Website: lowes
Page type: delivery-shipping
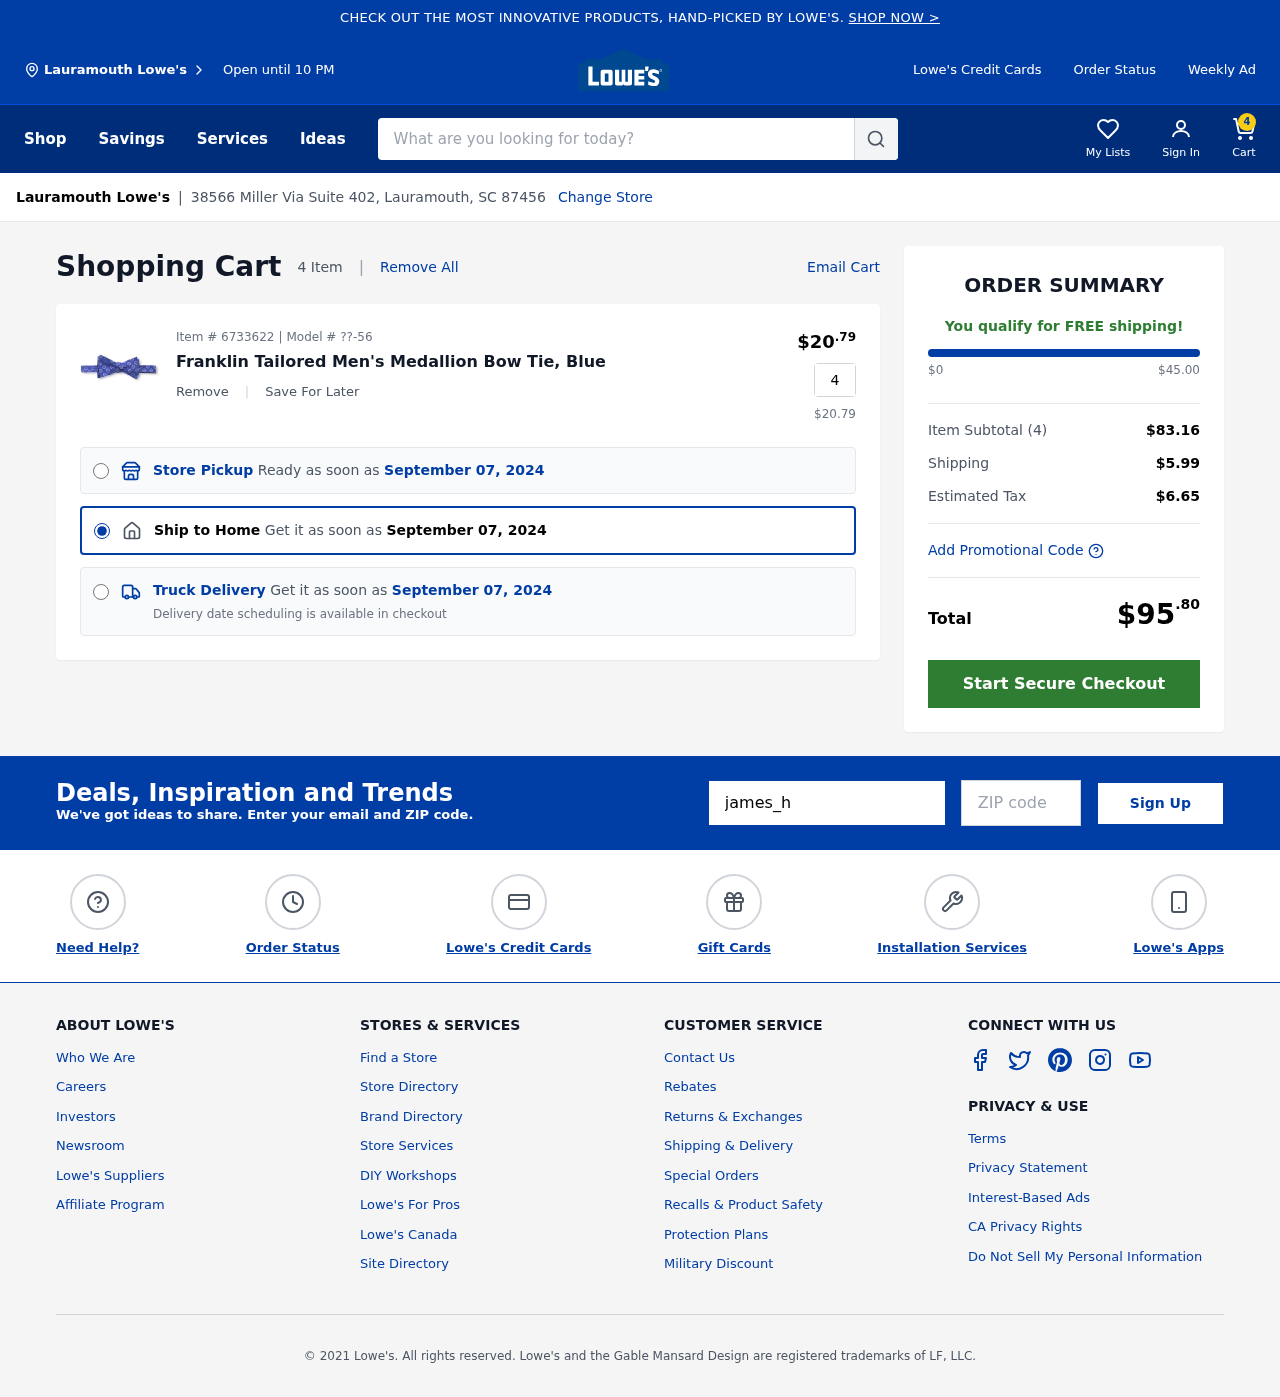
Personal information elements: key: PII_CITY
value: Lauramouth
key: PII_EMAIL
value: james_hernandez@yahoo.com
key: PII_POSTCODE
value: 87456
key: PII_STREET
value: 38566 Miller Via Suite 402
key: PII_CITY2
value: Lauramouth
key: PII_CITY_STATE_ZIP
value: Lauramouth, SC 87456
Product elements: key: PRODUCT1_NAME
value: Franklin Tailored Men's Medallion Bow Tie, Blue
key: PRODUCT1_PRICE
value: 20.79
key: PRODUCT1_QUANTITY
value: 4
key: PRODUCT1_MODEL
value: ??-56
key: PRODUCT1_PRICE2
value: $20.79
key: PRODUCT1_ITEM_NUMBER
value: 6733622
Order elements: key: ORDER_NUM_ITEMS
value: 4
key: ORDER_DELIVERY_DATE
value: September 07, 2024
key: ORDER_DELIVERY_DATE2
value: September 07, 2024
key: ORDER_DELIVERY_DATE3
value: September 07, 2024
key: ORDER_SUBTOTAL
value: $83.16
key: ORDER_SHIPPING_COST
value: $5.99
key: ORDER_TAX
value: $6.65
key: ORDER_TOTAL
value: $95.80
Search elements: key: HEADER_SEARCH
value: What are you looking for today?